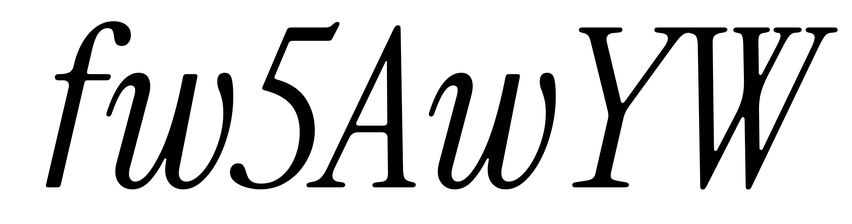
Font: InstrumentSerif-Italic